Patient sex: M
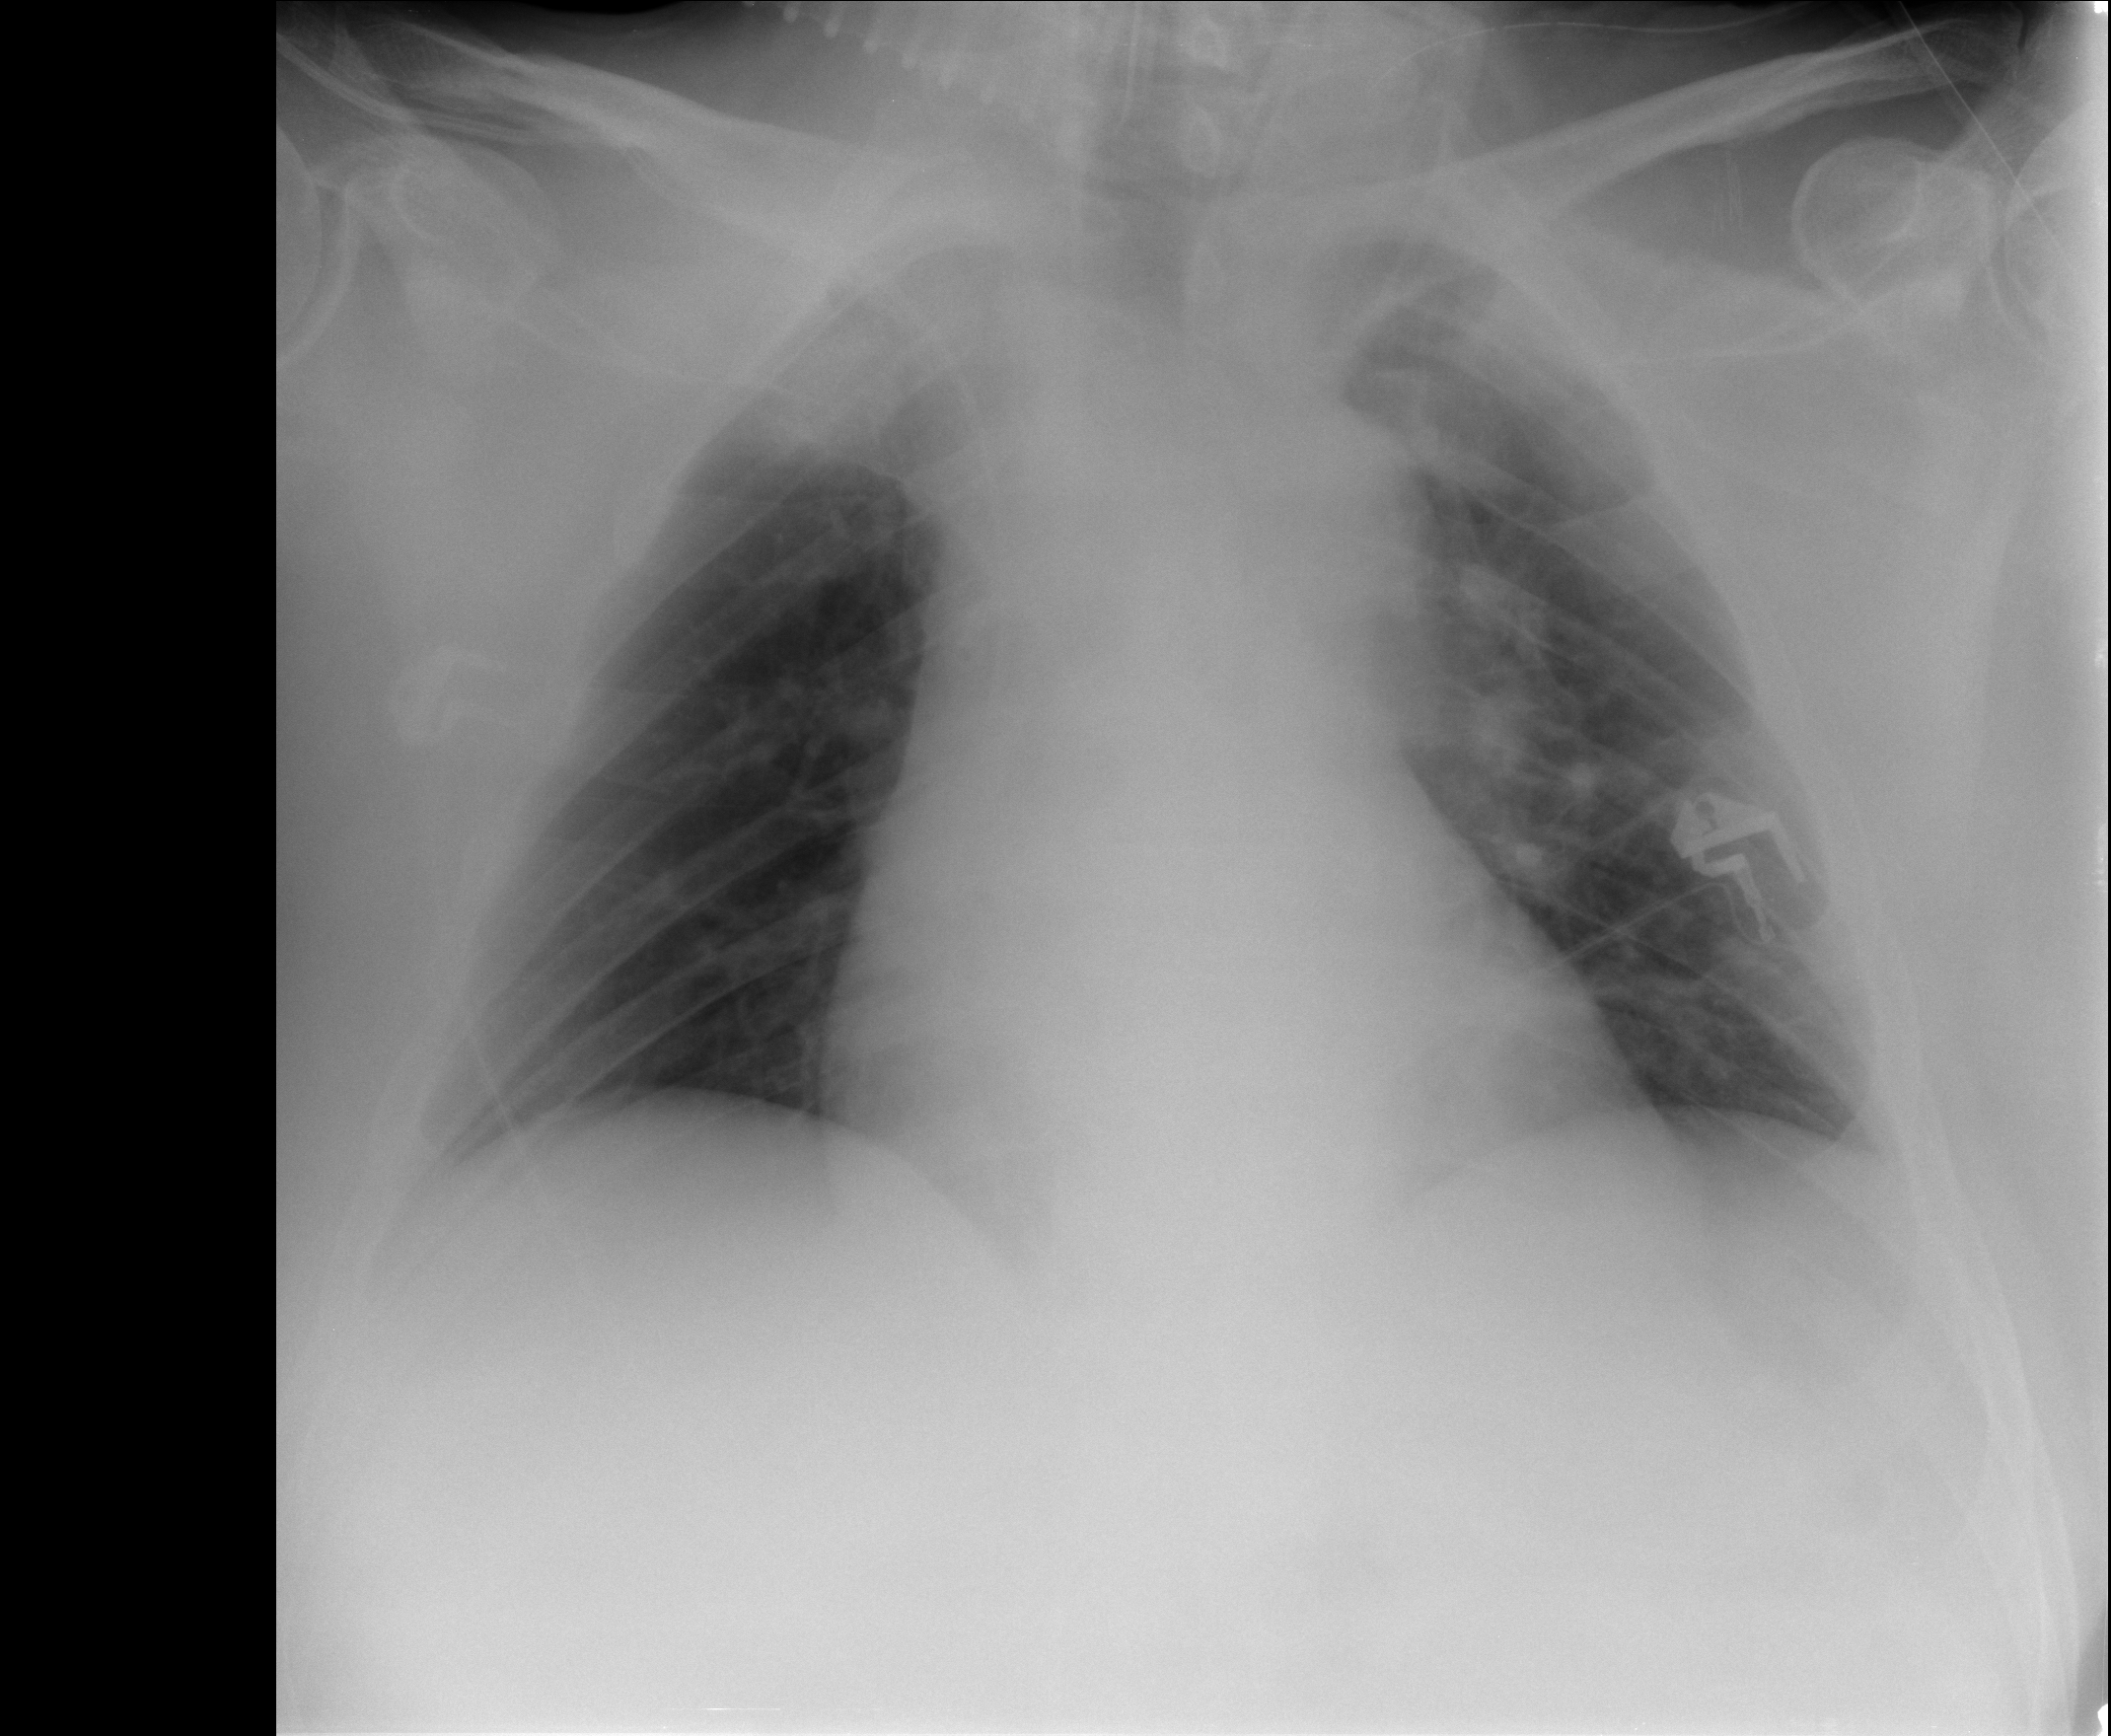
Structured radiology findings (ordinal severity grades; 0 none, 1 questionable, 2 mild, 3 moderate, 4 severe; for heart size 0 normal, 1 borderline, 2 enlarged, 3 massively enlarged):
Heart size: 2
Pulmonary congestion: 1
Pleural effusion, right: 0
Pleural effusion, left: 0
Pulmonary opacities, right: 0
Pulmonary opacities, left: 0
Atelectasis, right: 0
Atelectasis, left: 0